Question: After freshly rebooting, I get the error in the title if I attempt to debug even the simplest, most trivial unit test.

It's the same problem as <URL>, but I don't see a good answer in there.
Any help anyone could provide would be appreciated immensely.
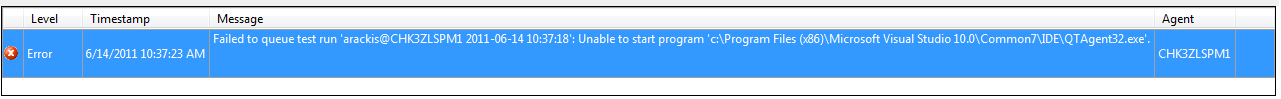
Answer: We were able to solve this problem by turning off IntelliTrace. Tools->Options->IntelliTrace, uncheck "Enable IntelliTrace".